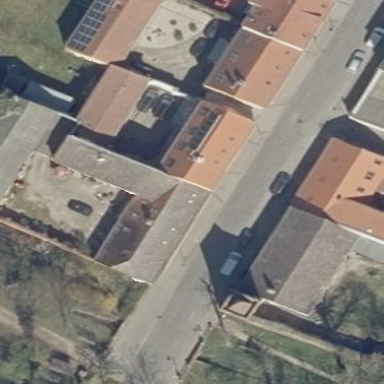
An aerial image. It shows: House with half-hipped roof shape.